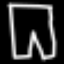
Label: pants